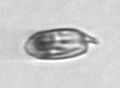
Label: Katodinium_or_Torodinium